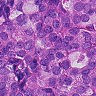
Metastatic tissue present: yes